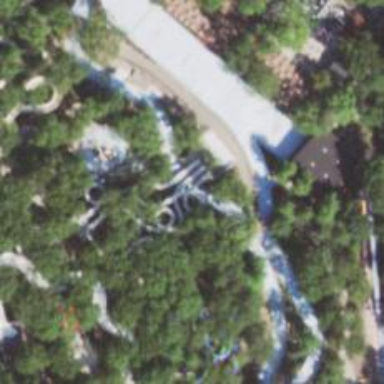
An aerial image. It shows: Bridge leading to water slide attraction.